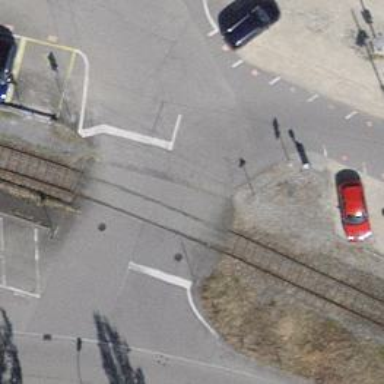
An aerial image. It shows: Level crossing along the railway.